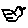
Label: bird